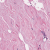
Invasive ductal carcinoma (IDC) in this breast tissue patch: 0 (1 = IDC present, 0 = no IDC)